Current action and preconditions to check: trajectory_clear

Your task: For each precondition in the list above, predict whether it will hold at this action.

Consider the current scene as observed from the mobile robot's camera, and analyze the predicted future states of all dynamic agents (e.g., people, animals, vehicles, or any moving entities) within the NEXT SECOND.

IMPORTANT: Only answer "very likely" if you are absolutely certain—based on strong, clear evidence—that a dynamic agent will violate the precondition in the predicted future state. Do NOT answer "very likely" for unlikely, ambiguous, or low-probability risks.

Ask yourself for each precondition: Is there a high probability, with clear and convincing evidence, that the predicted future states of any dynamic agent will interfere with the predicted future state of the currently executing action within the NEXT SECOND, causing that precondition to fail?

Assess the risk level based on these predictions. Use "likely" or "very likely" if motions create a clear risk of interference.

Use "neutral" or "improbable" if agents are nearby but their predicted paths are clearly diverging or non-conflicting.

Failure Risk Categories: "very improbable", "improbable", "neutral", "likely", "very likely"

Answer Format: Output ONLY the probability_of_failure value from these categories: "very improbable", "improbable", "neutral", "likely", "very likely"

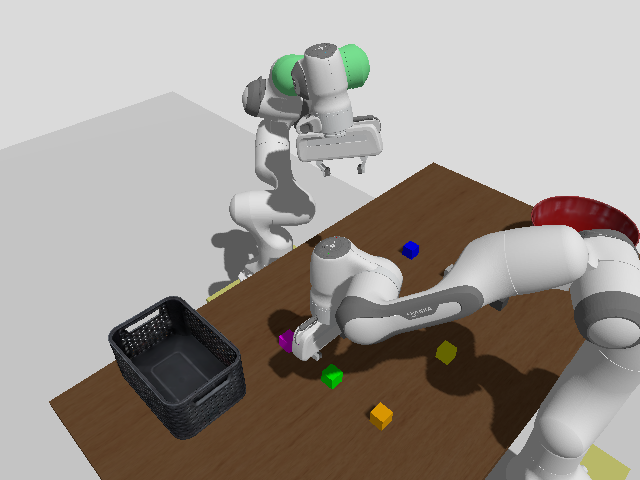

Answer: very improbable